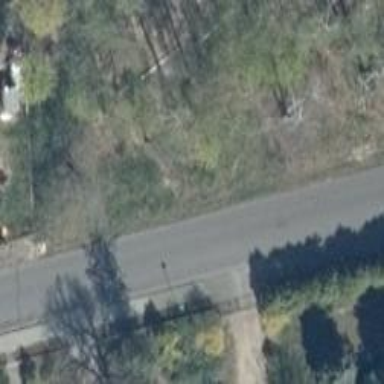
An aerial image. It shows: Residential road with asphalt surface. Sidewalk is present on the left side.